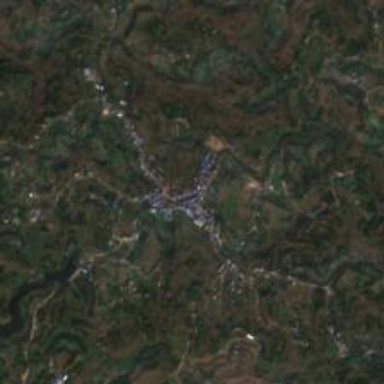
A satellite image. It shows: Town.